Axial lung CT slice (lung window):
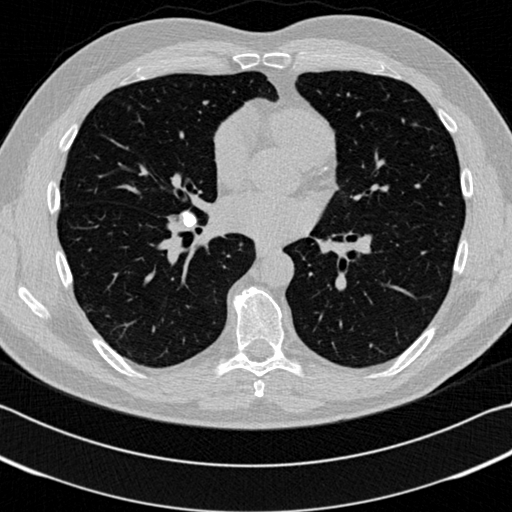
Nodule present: no